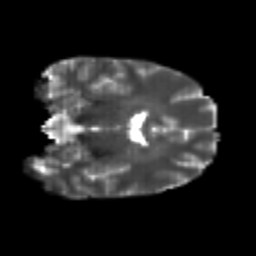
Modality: T2w
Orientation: coronal
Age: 24
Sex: female
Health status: healthy
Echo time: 0.074 s